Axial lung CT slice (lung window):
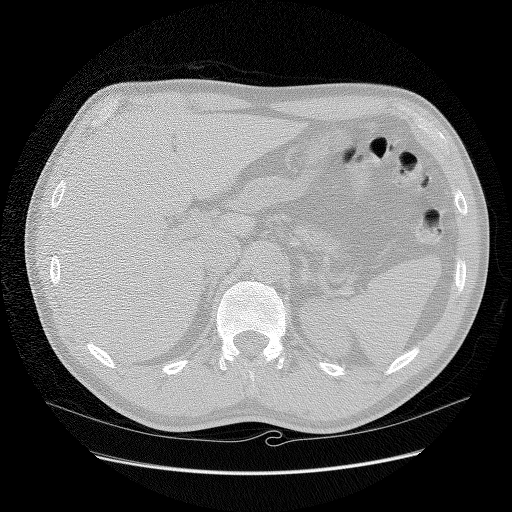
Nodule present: no